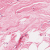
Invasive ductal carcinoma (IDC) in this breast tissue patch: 0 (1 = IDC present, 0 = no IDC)